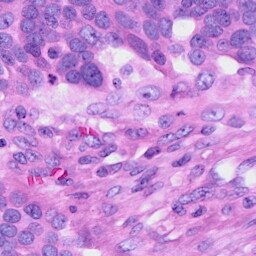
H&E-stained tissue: Ovarian